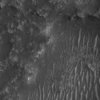
Label: not_dusty